Interaction volume radius: 10 \u00c5
Interaction volume height: 10 \u00c5
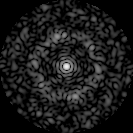
Disorder parameter: 0.8108